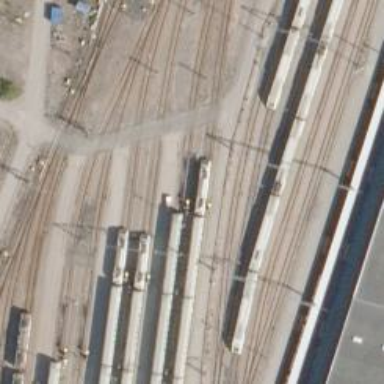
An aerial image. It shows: Railway level crossing.